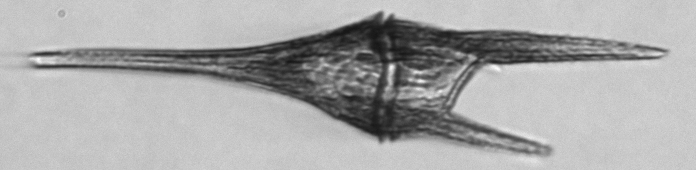
Label: Tripos_furca